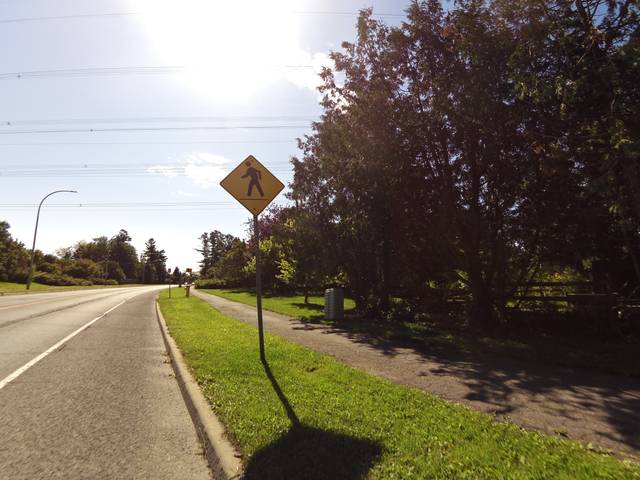
Region: Canada
Coordinates: 45.29, -75.85